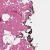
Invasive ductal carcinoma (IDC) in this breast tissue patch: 0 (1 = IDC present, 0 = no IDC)